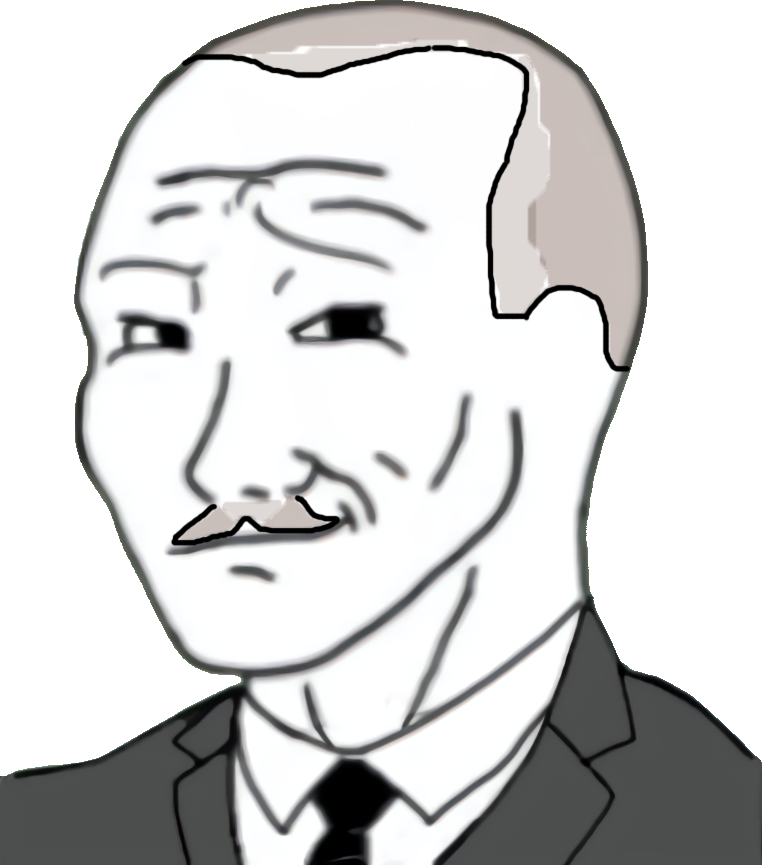
Label: 5_Smugjak